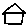
Label: house